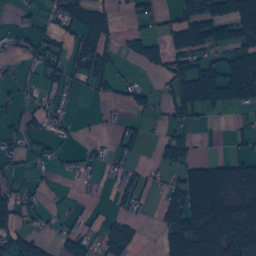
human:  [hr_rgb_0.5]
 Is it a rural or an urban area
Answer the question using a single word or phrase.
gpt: rural

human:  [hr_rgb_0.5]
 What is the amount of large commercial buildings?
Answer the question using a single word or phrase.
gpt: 0

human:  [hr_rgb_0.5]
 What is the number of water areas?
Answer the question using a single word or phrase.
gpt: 25

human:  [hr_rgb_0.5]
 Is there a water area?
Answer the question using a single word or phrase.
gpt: yes

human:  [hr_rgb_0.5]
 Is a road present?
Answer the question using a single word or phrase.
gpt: yes

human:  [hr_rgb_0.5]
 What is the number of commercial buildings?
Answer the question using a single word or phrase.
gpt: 10

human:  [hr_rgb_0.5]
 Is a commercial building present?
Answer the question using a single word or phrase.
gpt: yes

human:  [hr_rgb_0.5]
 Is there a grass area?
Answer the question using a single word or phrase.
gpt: yes

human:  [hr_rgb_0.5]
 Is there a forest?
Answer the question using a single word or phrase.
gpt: yes

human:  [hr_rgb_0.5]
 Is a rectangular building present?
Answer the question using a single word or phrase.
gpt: yes

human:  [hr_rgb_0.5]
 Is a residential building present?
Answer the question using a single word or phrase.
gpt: yes

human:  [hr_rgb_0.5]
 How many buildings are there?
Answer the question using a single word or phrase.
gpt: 468

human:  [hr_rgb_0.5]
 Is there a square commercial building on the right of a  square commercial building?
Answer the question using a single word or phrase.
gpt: no

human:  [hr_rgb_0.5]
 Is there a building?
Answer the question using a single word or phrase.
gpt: yes

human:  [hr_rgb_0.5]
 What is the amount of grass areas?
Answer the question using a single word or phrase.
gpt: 127

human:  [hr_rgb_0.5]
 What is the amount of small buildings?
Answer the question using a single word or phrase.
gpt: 437

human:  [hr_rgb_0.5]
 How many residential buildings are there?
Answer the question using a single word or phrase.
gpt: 455

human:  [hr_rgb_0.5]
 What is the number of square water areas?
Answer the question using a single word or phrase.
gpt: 4

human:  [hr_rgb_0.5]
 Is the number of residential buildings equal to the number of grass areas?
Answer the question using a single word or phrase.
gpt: no

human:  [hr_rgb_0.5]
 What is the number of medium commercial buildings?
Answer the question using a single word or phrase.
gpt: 0

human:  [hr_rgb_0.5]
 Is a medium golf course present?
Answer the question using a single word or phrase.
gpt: no

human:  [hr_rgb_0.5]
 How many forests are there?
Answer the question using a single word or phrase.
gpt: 214

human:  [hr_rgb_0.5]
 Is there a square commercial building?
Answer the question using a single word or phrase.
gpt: no

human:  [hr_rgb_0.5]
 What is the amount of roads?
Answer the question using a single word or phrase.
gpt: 107

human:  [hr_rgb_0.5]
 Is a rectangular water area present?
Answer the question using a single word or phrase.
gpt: yes

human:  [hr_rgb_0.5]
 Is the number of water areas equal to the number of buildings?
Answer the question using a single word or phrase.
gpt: no

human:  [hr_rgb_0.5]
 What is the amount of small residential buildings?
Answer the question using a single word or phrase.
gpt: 424

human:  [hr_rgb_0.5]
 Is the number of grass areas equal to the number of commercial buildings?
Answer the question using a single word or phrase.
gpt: no

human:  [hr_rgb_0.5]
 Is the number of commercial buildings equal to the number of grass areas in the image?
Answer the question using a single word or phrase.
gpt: no

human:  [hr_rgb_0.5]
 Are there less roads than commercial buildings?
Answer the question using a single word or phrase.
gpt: no

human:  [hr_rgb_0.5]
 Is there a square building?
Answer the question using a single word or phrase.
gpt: yes

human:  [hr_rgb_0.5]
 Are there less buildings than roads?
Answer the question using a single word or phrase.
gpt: no

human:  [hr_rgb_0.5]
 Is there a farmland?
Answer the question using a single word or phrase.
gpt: yes

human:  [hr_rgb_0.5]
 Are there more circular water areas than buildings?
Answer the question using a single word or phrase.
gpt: no

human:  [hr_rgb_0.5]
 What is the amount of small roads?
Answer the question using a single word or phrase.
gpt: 107

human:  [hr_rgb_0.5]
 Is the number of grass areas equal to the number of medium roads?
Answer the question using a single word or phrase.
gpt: no

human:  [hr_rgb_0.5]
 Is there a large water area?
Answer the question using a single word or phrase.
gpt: yes

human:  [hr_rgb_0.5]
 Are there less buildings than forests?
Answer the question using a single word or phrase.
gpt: no

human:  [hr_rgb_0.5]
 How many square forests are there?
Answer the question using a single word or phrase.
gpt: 1

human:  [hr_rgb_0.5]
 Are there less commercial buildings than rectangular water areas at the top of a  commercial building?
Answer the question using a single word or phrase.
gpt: no

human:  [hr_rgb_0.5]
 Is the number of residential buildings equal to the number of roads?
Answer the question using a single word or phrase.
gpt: no

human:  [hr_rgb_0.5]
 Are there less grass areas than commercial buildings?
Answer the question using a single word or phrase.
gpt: no

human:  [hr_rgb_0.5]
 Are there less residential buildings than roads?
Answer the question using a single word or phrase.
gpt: no

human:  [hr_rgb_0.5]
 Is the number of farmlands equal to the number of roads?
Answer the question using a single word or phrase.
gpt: no

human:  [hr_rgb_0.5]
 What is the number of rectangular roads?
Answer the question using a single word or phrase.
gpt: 0

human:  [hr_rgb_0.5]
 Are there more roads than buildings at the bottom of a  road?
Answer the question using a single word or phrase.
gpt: no

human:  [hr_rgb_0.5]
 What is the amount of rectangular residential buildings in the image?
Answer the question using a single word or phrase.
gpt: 311

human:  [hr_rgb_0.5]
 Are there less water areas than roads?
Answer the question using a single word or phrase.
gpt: yes

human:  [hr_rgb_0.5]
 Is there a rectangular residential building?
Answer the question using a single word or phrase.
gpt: yes

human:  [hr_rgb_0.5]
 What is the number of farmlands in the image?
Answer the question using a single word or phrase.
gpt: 117

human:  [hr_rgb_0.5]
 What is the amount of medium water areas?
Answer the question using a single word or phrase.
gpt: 1

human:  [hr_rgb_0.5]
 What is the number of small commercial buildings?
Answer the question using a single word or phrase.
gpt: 10

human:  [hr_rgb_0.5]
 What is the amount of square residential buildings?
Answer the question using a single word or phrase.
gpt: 1

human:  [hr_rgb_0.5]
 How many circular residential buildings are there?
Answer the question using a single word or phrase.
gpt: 1

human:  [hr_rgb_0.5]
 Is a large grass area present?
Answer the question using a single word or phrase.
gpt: yes

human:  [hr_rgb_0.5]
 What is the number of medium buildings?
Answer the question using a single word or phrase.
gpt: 30

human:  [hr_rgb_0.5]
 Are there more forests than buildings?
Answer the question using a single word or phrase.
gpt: no

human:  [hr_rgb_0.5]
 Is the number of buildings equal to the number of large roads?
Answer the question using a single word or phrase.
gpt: no

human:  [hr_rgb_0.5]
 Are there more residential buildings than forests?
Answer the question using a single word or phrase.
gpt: yes

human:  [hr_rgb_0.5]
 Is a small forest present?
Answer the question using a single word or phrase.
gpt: yes

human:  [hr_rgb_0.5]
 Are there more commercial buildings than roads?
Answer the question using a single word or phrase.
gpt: no

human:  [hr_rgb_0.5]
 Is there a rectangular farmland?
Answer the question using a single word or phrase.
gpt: yes

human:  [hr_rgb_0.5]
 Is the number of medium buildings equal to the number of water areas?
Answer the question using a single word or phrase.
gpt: no

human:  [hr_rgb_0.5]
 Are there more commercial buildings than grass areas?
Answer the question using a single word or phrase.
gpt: no